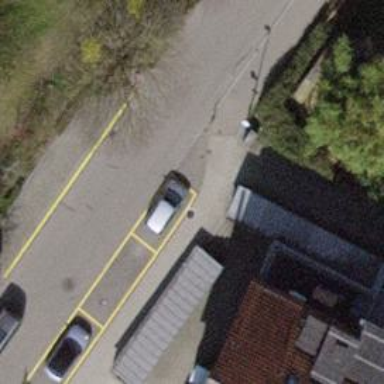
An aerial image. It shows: Footway surfaced with paving stones.